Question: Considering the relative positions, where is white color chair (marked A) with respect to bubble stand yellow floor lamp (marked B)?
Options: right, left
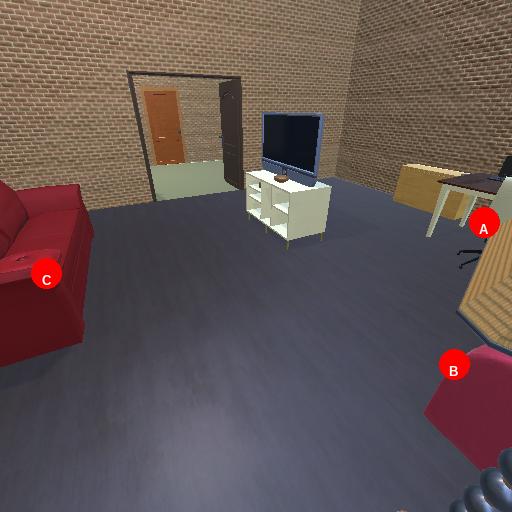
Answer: right